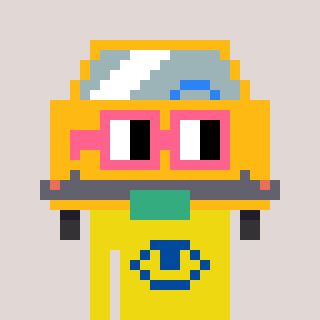
a pixel art character with square pink glasses, a taxi-shaped head and a yellow-colored body on a warm background